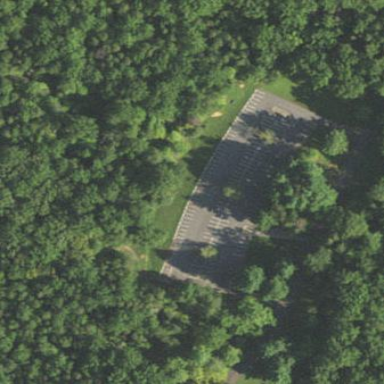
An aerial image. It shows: Parking area with surface.